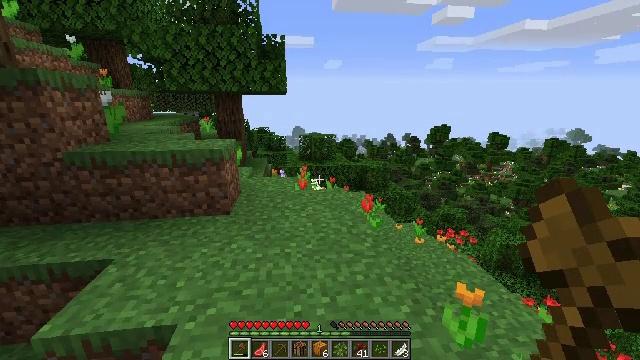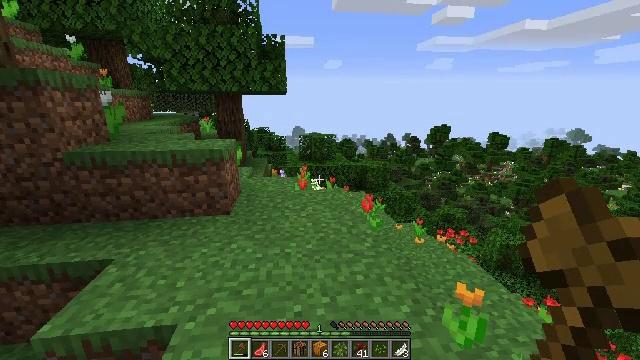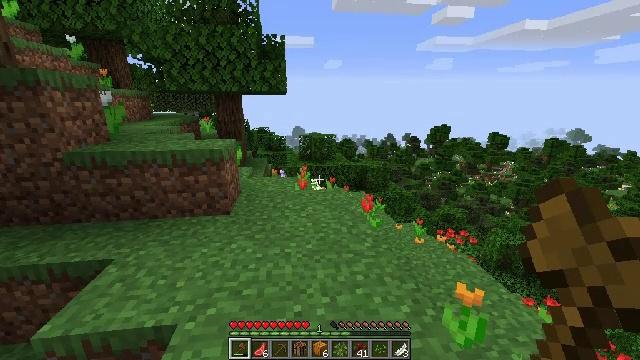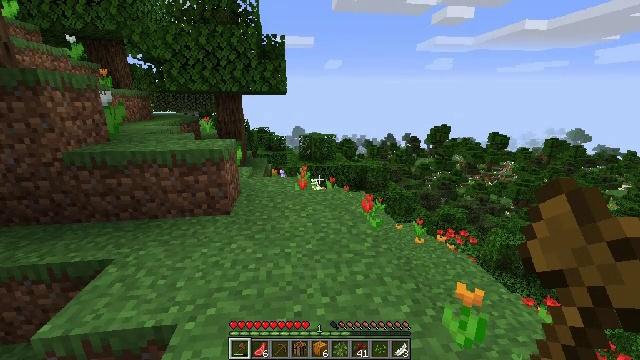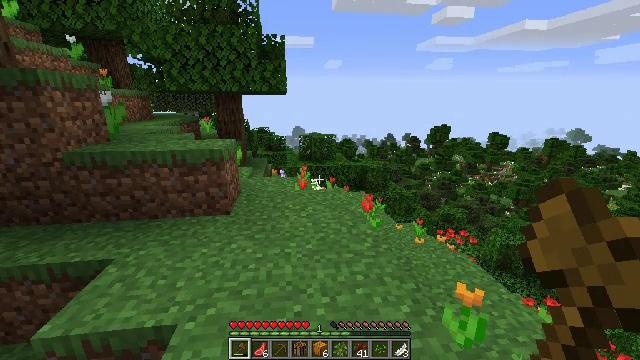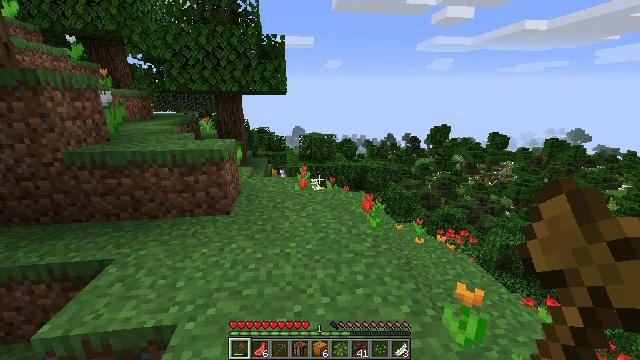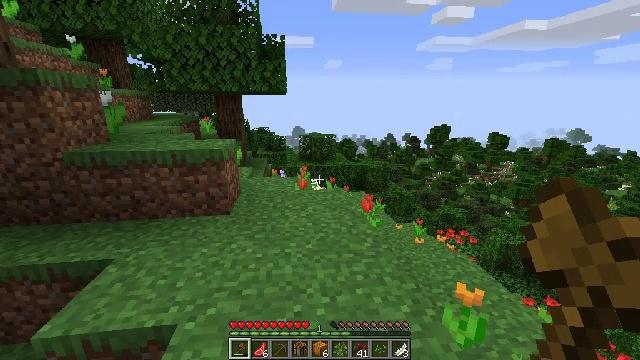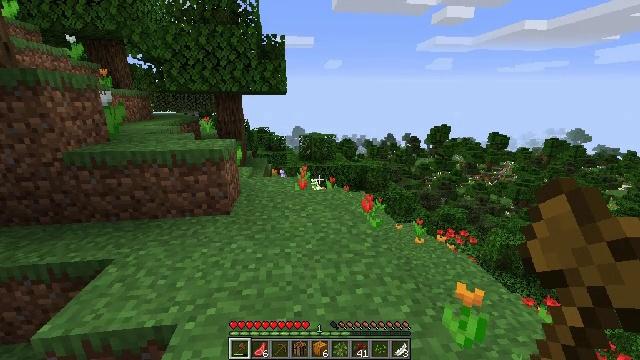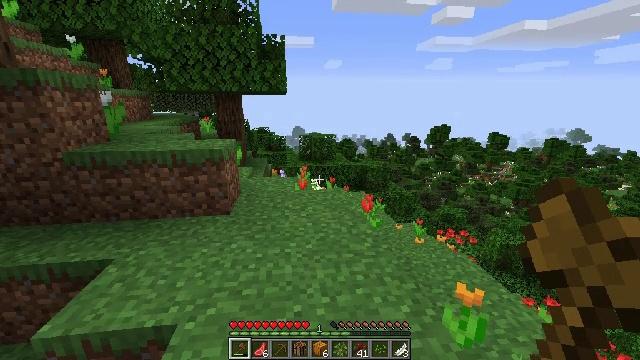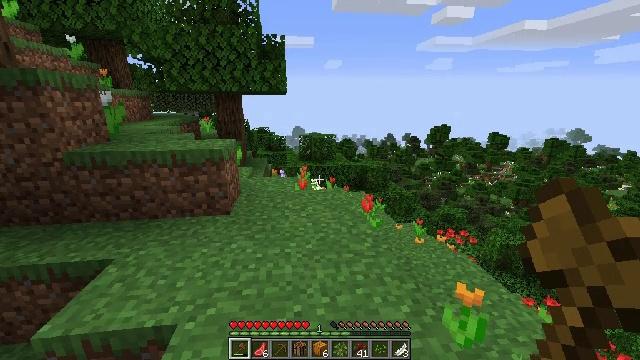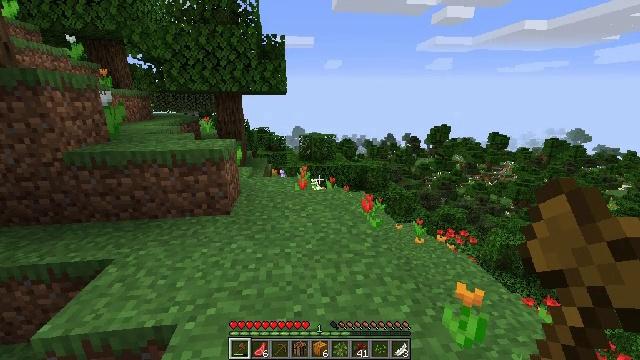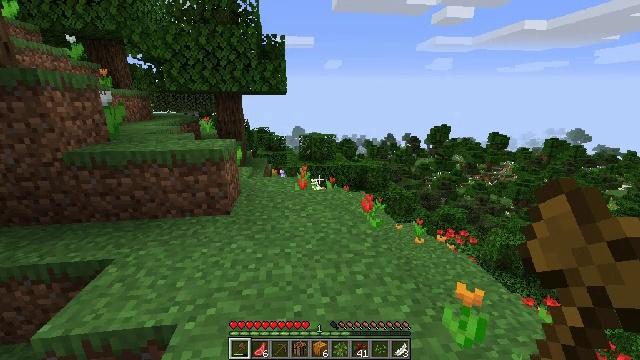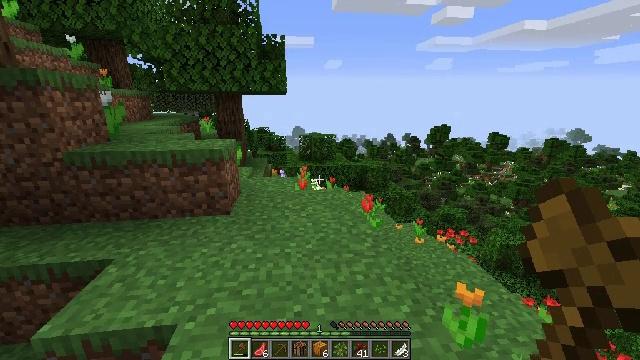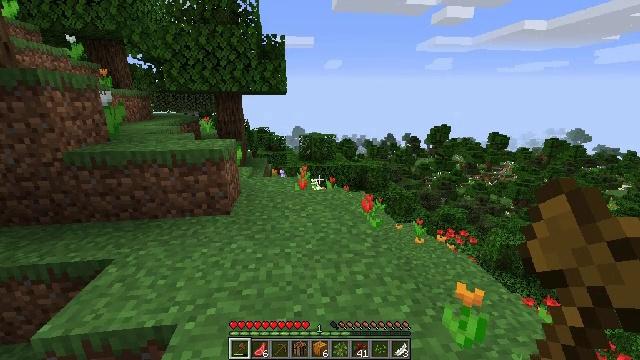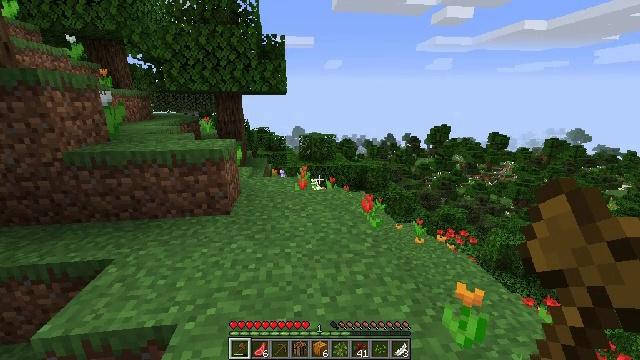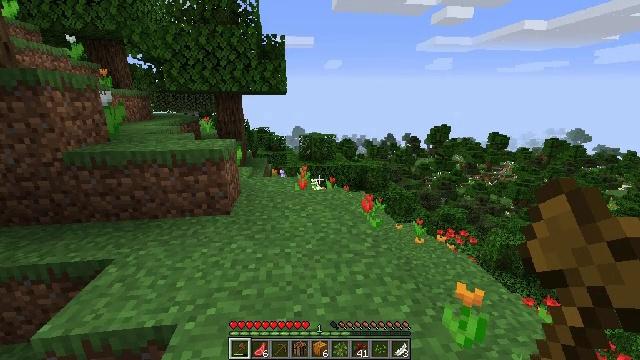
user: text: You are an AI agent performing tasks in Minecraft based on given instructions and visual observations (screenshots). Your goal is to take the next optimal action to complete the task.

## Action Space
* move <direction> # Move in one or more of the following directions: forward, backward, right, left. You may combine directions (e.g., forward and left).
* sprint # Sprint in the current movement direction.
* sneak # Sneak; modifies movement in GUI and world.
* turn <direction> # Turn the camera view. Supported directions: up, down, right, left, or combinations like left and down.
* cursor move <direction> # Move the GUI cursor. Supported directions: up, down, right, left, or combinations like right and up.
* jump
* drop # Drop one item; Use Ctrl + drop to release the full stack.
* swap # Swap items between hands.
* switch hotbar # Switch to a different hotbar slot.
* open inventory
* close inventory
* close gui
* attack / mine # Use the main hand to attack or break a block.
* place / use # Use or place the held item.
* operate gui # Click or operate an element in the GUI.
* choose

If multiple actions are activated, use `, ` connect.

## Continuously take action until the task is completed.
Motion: motion action
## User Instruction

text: Harvest a cornflower from the meadow.
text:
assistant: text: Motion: no_op
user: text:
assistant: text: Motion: no_op
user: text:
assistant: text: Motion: no_op
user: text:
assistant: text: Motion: no_op
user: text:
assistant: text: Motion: no_op
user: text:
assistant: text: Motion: no_op
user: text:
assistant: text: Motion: no_op
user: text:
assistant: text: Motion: no_op
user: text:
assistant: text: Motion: no_op
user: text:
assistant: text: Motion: no_op
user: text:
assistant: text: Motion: no_op
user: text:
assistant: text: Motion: no_op
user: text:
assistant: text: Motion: no_op
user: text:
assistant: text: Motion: no_op
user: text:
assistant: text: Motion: no_op
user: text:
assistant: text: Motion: no_op
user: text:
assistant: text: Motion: no_op
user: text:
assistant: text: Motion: no_op
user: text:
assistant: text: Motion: no_op
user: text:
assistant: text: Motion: no_op
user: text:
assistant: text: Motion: no_op
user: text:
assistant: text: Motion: no_op
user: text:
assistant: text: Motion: no_op
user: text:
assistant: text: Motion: no_op
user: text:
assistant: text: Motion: no_op
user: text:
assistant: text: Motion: no_op
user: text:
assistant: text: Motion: no_op
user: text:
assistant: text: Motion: no_op
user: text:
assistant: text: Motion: no_op
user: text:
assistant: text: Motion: no_op